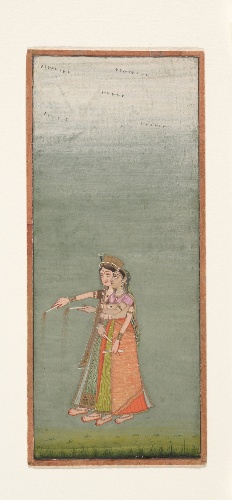
Date: ca. 1725
Object type: Painting
Classification: Paintings
Medium: Ink and opaque watercolor on paper
Culture: India (Rajasthan, Bikaner)
Dimensions: 6 11/16 x 2 7/8 in. (17 x 7.3 cm)
Department: Asian Art
Credit line: Gift of Mr. and Mrs. Uzi Zucker, 1977
Accession year: 1977
Repository: Metropolitan Museum of Art, New York, NY
Tags: Women|Fireworks